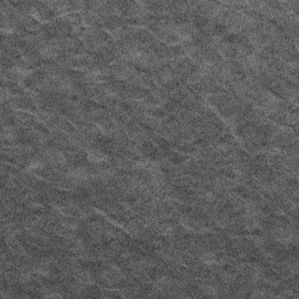
Label: frost